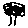
Label: tree